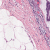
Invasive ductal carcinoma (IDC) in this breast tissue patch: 1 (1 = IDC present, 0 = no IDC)